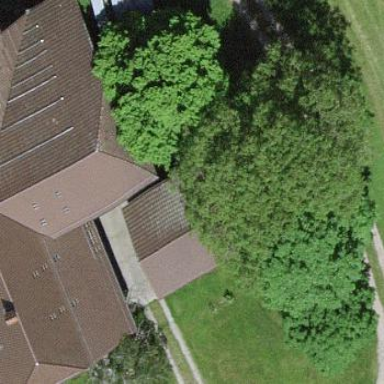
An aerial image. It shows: Sty building.